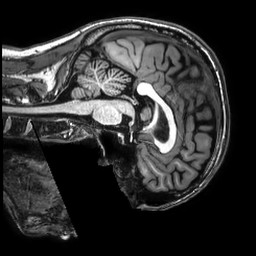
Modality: T1w
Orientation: sagittal
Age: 44
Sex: male
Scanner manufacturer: philips
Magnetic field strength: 3 T
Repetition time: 0.008168 s
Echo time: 0.003739 s